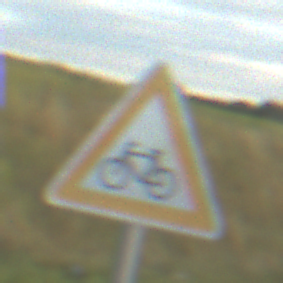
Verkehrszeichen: RadverkehrRechts
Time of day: SunriseSunset
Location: Outdoor (RoadRail)
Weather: PartlyCloudy
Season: NotSpecified
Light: Natural